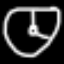
Label: clock